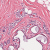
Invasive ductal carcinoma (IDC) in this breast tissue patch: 0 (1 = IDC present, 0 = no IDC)